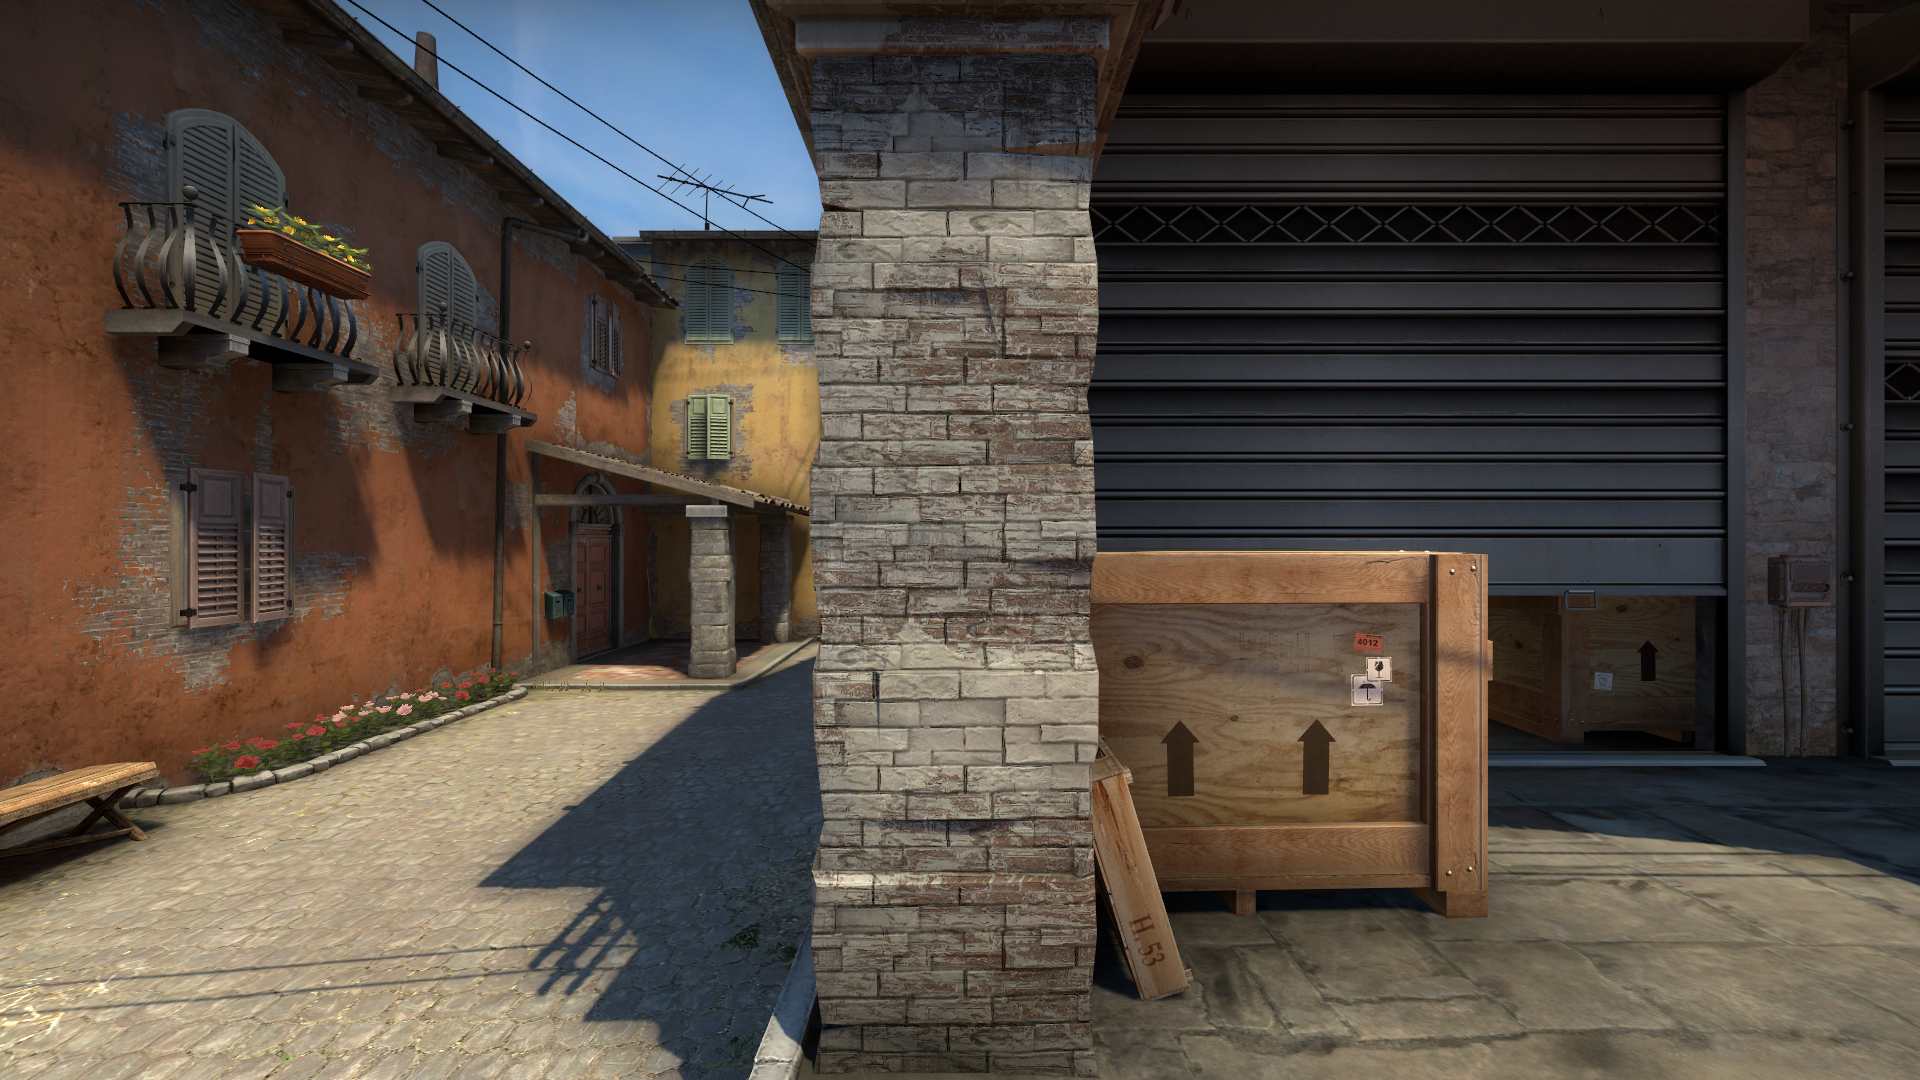
Map: de_inferno